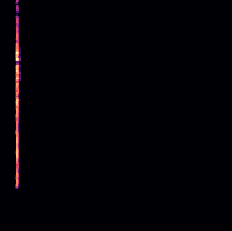
Sound class: Sea waves